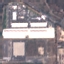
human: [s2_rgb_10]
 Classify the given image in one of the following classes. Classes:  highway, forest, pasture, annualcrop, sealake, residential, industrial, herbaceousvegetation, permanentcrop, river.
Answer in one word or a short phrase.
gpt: Industrial